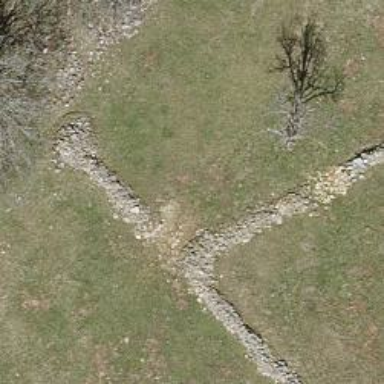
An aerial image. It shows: Wall made of dry stone.